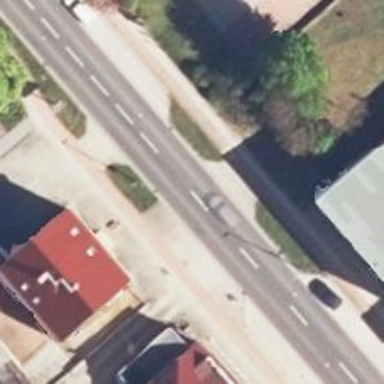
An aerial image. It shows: Primary highway with asphalt surface. There are sidewalks on both sides and dedicated cycle track.